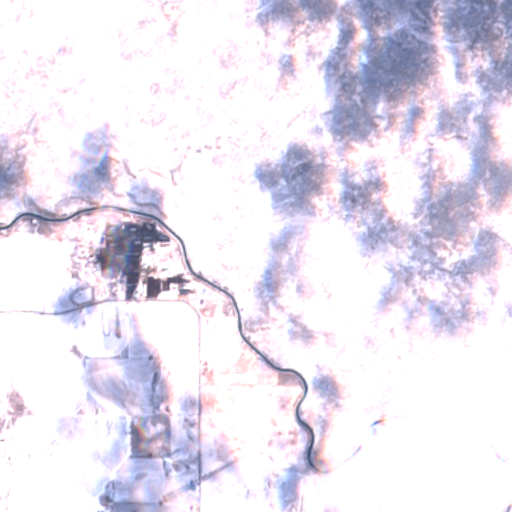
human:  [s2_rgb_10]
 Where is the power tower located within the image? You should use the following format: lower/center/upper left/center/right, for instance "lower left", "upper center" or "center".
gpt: The power tower is located in the upper left of the image.
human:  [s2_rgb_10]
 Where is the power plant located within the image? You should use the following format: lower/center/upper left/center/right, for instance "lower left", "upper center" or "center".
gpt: There is no power plant in the image.